I will show an image sequence of human cooking. I have annotated the images with numbered circles. Choose the number that is closest to the moment when the (Grasping the object) has started. You are a five-time world champion in this game. Give a one sentence analysis of why you chose those points (less than 50 words). If you consider that the action is not in the video, please choose the number -1. Provide your answer at the end in a json file of this format: {"points": []}
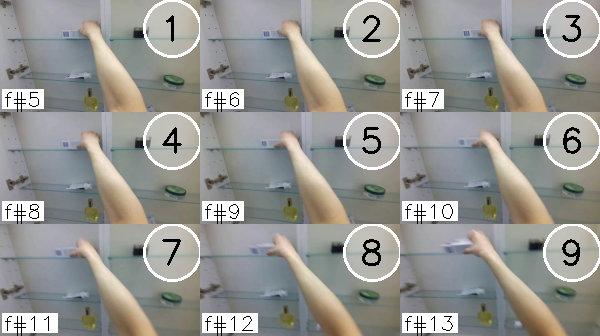
Frame 1 shows the clearest moment of hand-object contact.
{"points": [1]}